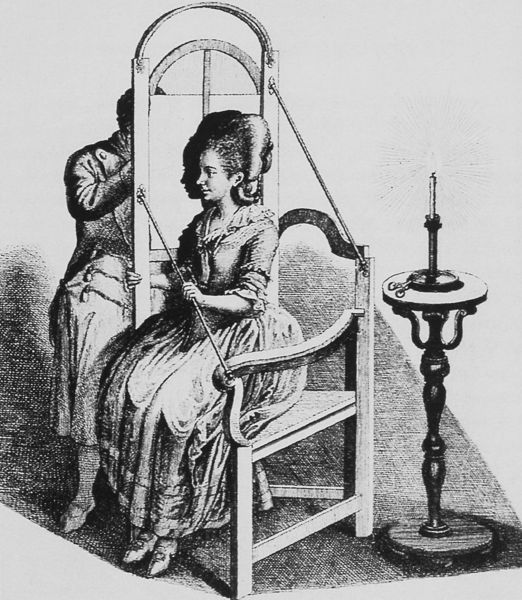
Titel: Maschine zum Verfertigen von Schattenrissen
Künstler: Thomas Holloway
Schlagwörter: mann, schatten, weiß, sitzen, frankreich, frau, profil, schwarz, stuhl, tisch, tür, rock, richter, schauen, spiegel, schuhe, spitz, kerze, gestell, chaise, schere, loch, stich, kerzenständer, kupferstich, tischlein, vorrichtung, fotograf, schattenriß, fußtisch, ein silhouettenschneider